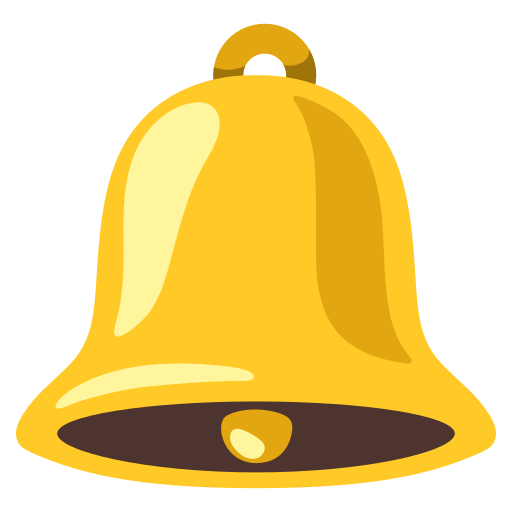
Emoji: 🔔